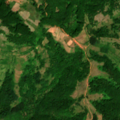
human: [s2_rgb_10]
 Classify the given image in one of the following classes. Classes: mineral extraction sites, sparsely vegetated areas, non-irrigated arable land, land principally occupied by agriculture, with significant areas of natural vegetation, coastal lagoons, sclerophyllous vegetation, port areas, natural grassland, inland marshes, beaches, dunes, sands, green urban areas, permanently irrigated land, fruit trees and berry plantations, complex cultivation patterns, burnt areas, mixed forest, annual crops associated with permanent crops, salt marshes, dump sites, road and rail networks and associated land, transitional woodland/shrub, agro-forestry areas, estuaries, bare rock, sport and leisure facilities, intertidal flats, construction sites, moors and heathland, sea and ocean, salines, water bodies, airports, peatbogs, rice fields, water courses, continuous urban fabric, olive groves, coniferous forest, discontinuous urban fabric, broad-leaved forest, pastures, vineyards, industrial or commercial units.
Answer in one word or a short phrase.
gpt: pastures, land principally occupied by agriculture, with significant areas of natural vegetation, broad-leaved forest